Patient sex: F
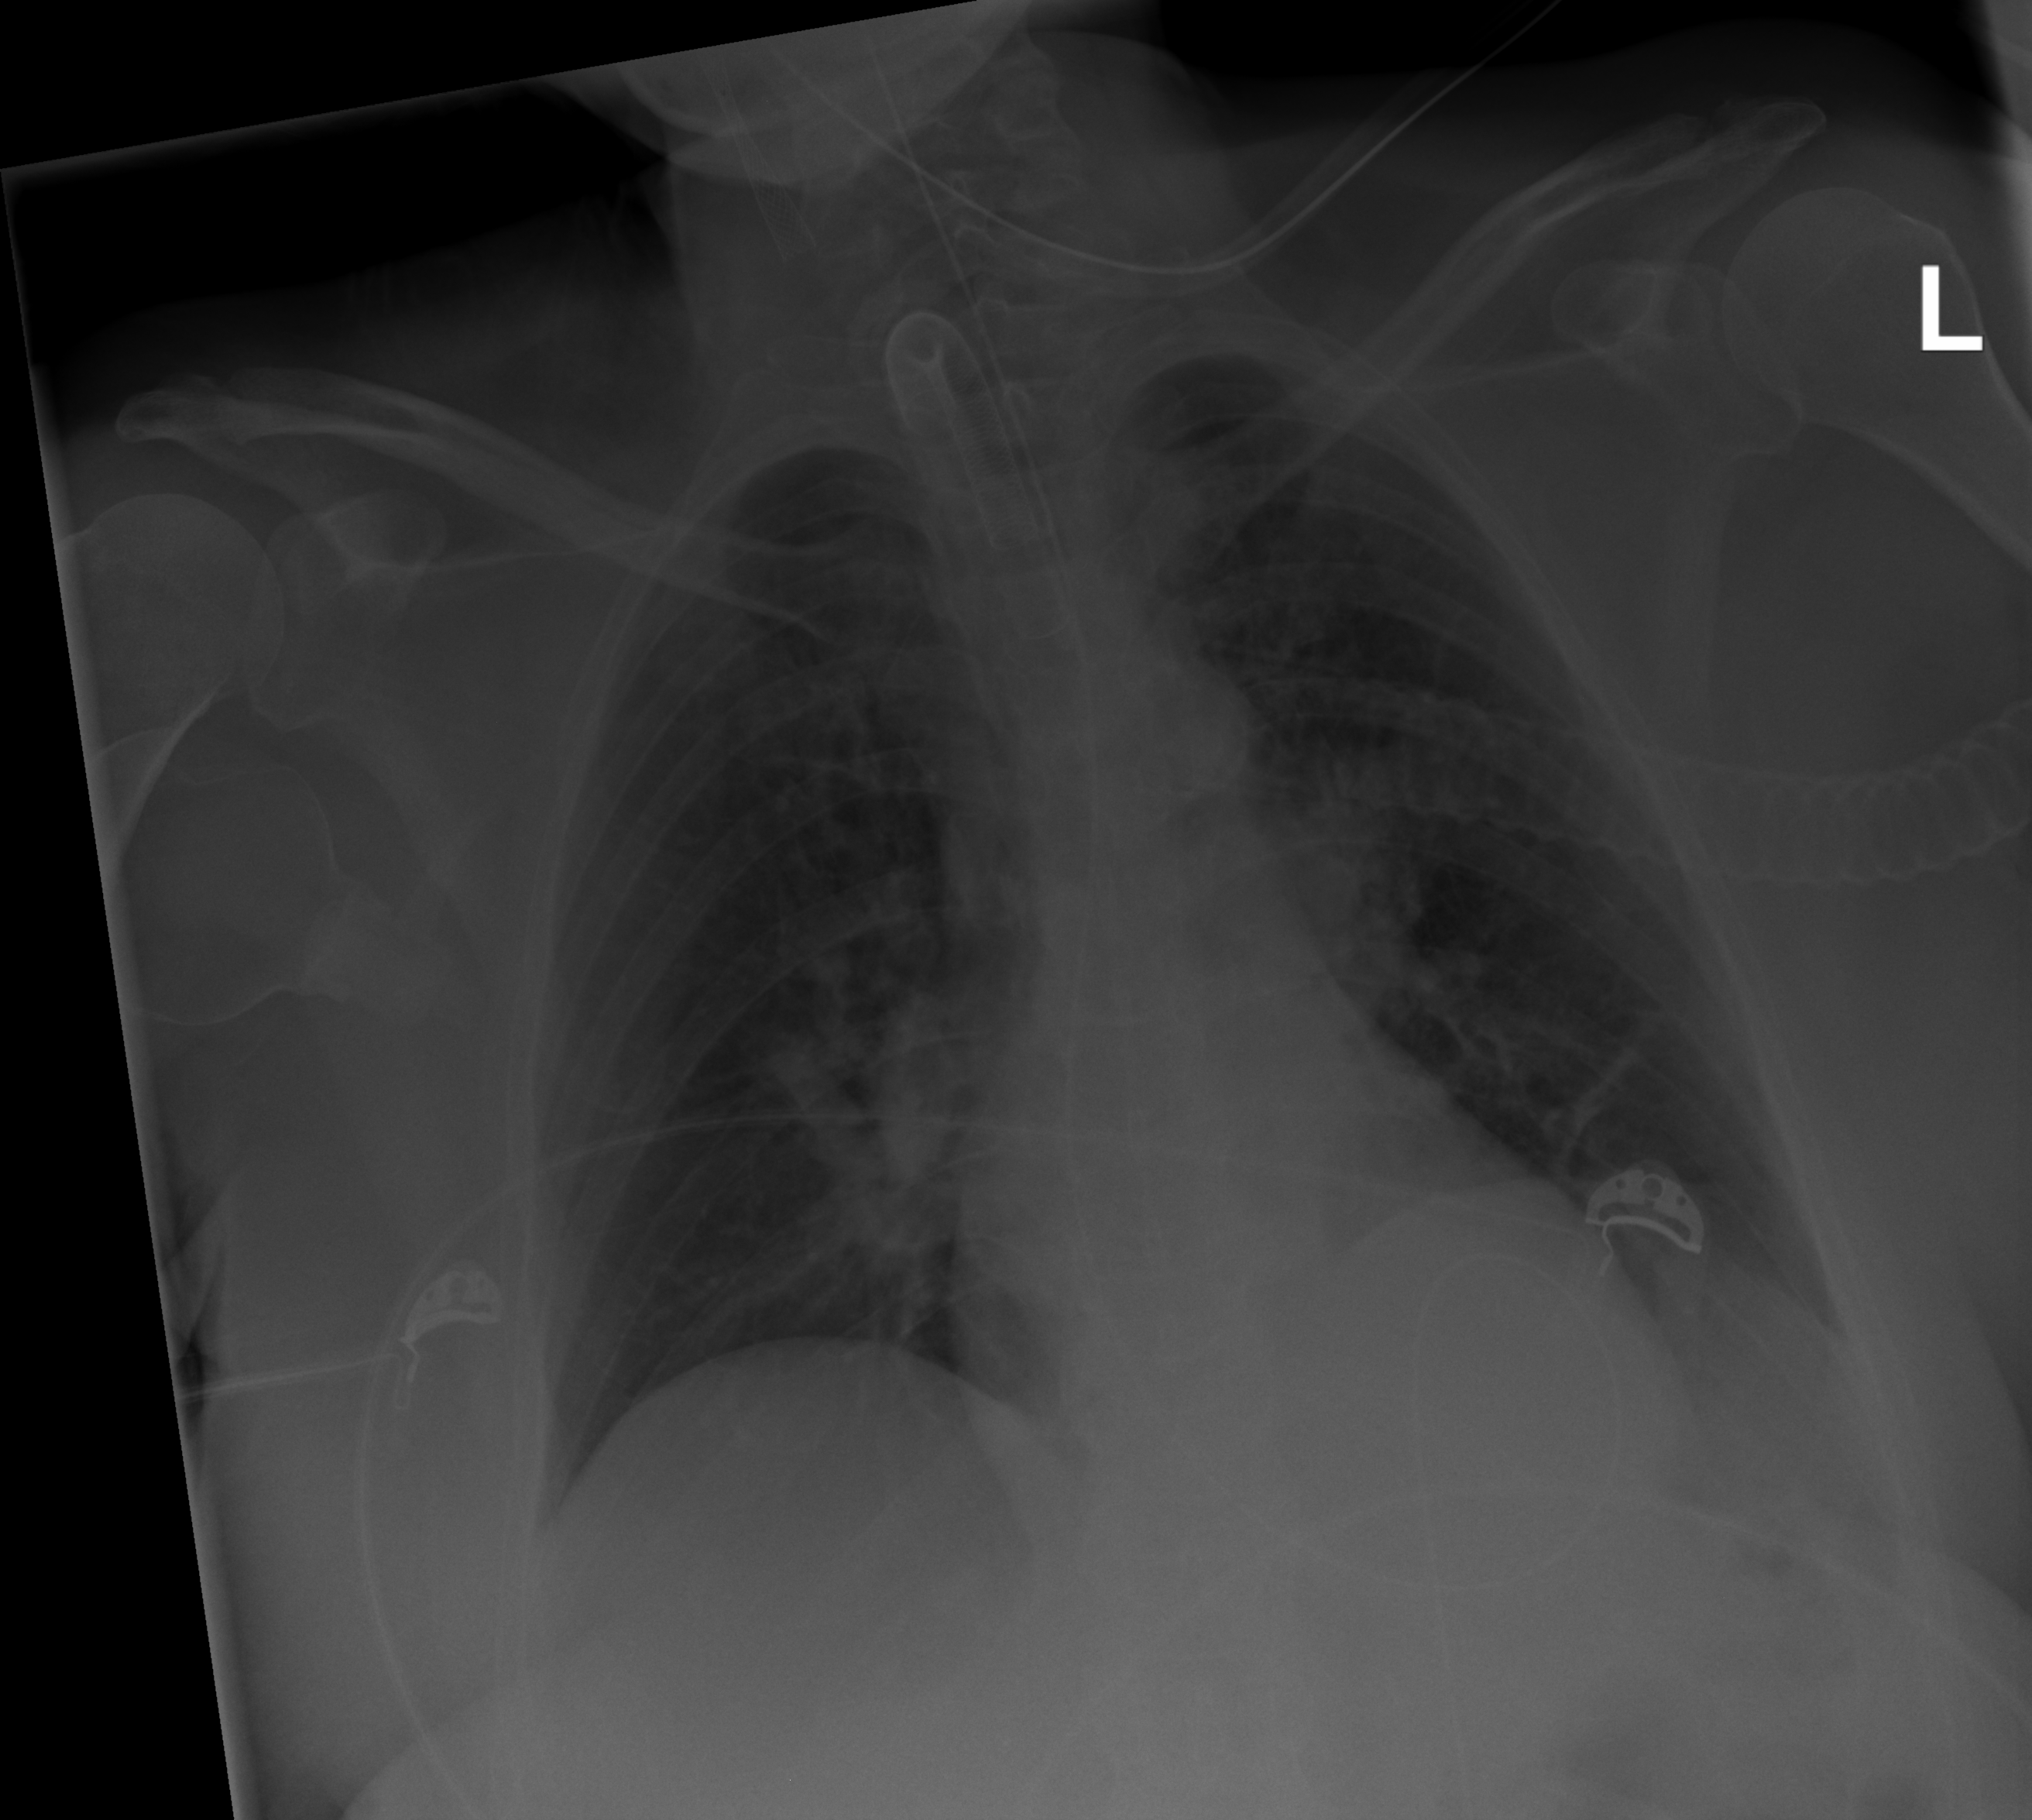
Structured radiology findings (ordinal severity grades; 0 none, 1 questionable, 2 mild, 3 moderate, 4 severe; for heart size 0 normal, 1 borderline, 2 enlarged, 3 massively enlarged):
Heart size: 0
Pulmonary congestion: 2
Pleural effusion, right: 0
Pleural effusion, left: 0
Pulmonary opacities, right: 1
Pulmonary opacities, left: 1
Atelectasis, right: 0
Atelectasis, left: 1